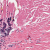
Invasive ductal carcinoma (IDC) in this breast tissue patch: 0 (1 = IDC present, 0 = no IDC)